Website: lowes
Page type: customer-info-address
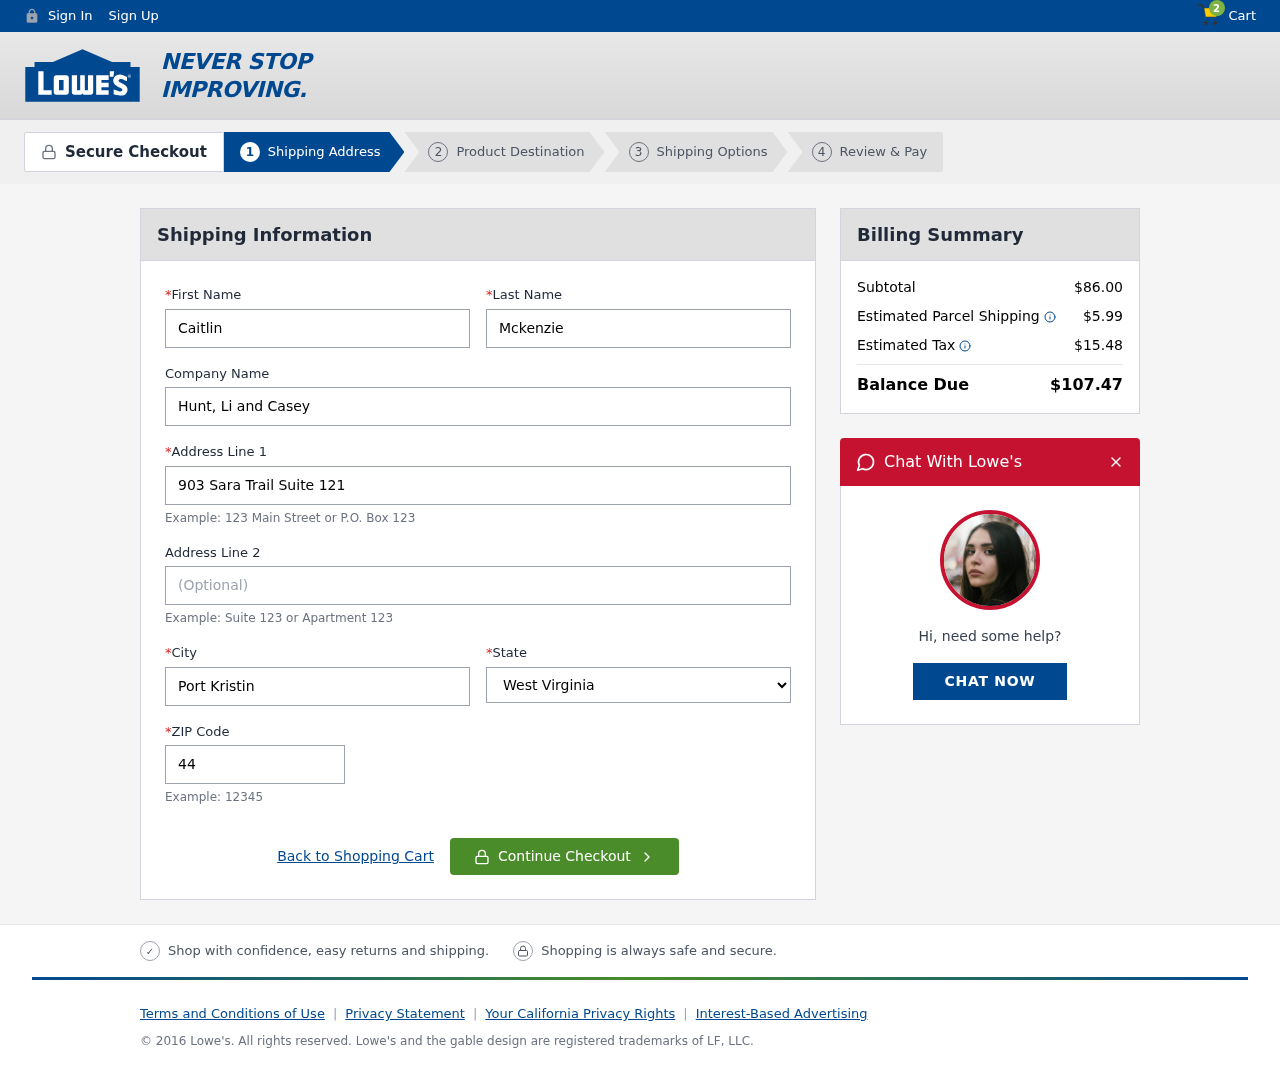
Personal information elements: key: PII_CITY
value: Port Kristin
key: PII_COMPANY
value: Hunt, Li and Casey
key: PII_FIRSTNAME
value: Caitlin
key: PII_LASTNAME
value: Mckenzie
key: PII_POSTCODE
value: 44473
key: PII_STATE
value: West Virginia
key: PII_STREET
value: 903 Sara Trail Suite 121
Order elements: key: ORDER_NUM_ITEMS
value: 2
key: ORDER_SUBTOTAL
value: $86.00
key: ORDER_SHIPPING_COST
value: $5.99
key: ORDER_TAX
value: $15.48
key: ORDER_TOTAL
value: $107.47